Question: I'm having a problem determining why there are lines at the top of the sub-menu for a JQuery menu that I'm trying to implement. This problem does not exist when I run the demo and I'm using the same browser. I downloaded the demo from here: <URL>

Here is the link for the development site: http:www.websitedevelopers.com
Thank you in advance for your insight into this problem!
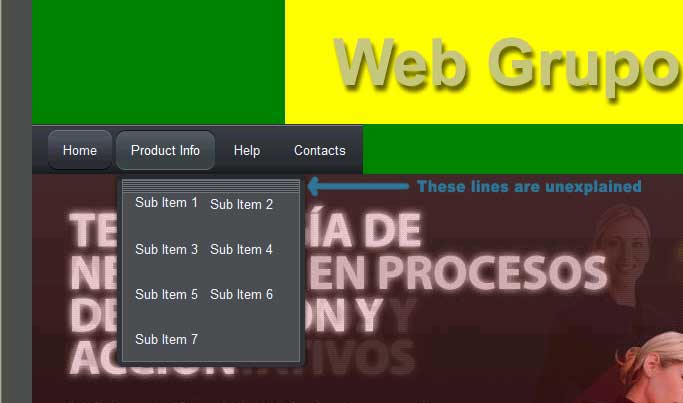
Answer: Those lines were border-top and border-bottom set for li tag as below,
'''
#menu ul.menu li div ul li {
border-bottom: 1px solid #70757B;
border-top: 1px solid #31363B;
}
'''
And the 'float:left' defined for the menu seems to mess up the li items,
menu.css -> line 24
'''
#menu * {
float: left; <--- Remove this
...
...
'''
Please remove the 'float:left' from above and try.